Aerial crown-view tile of a tropical tree (Barro Colorado Island, Panama), acquired 20241216:
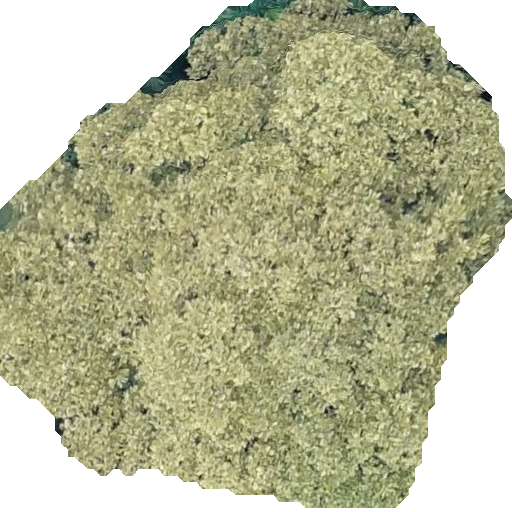
Species: Dipteryx oleifera
GBIF accepted scientific name: Dipteryx oleifera
Crown area: 284.704 m²